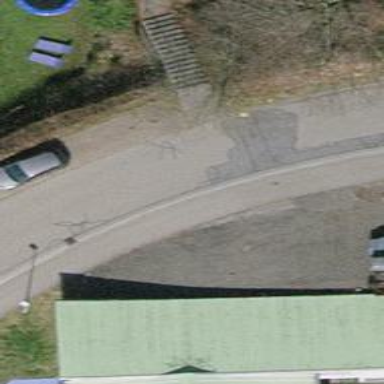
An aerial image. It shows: Set of steps on the road.